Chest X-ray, AP view. Patient: 40 years old, sex M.
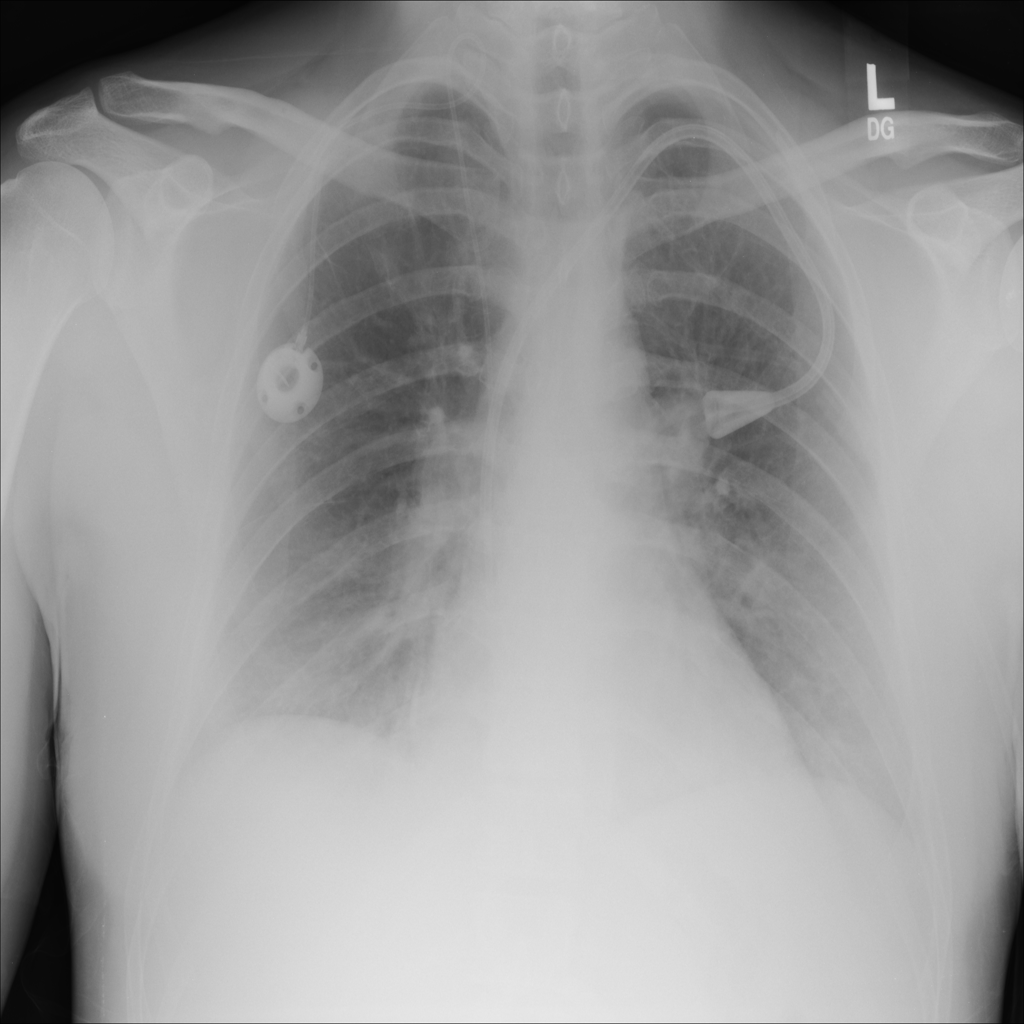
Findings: Mass